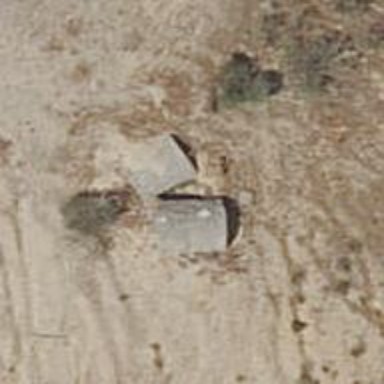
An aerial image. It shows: Military bunker.